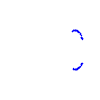
Particle: proton